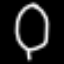
Label: leaf